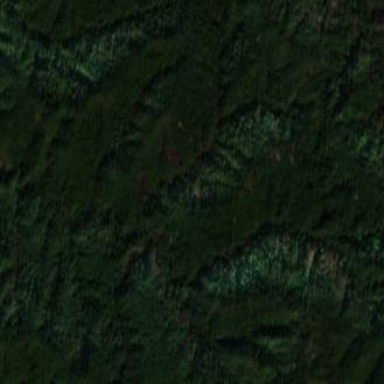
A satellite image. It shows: Forest area with mix of leaf types and cycles.